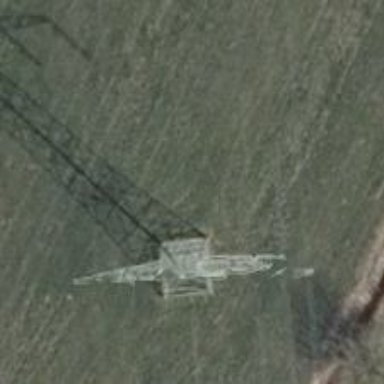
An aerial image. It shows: Lattice tower structure of straight power line.